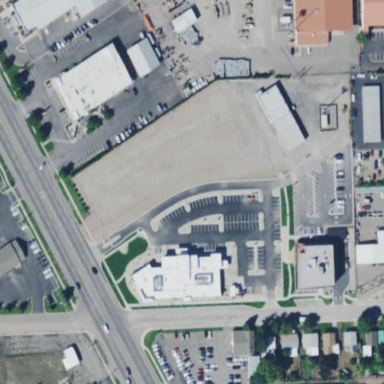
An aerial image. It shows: Retail area.